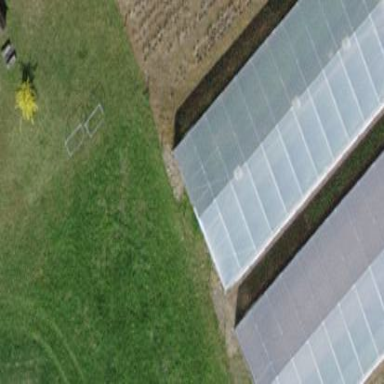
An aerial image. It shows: Greenhouse.